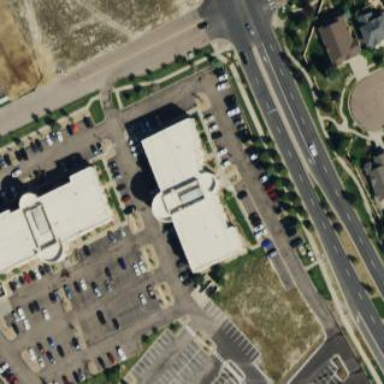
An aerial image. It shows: Office building.